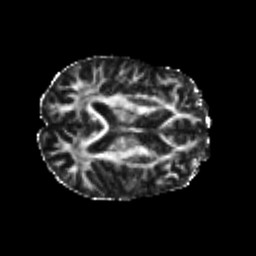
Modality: FA
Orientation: axial
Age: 23
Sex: female
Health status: healthy
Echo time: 0.074 s